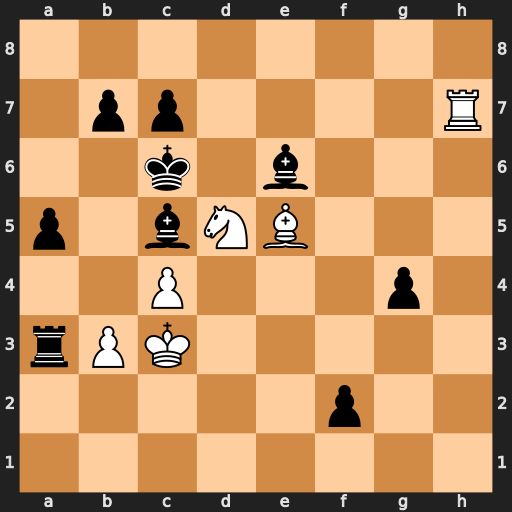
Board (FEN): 8/1pp4R/2k1b3/p1bNB3/2P3p1/rPK5/5p2/8
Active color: w
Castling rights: -
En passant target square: -
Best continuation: Rxc7#